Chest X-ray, PA view. Patient: 70 years old, sex F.
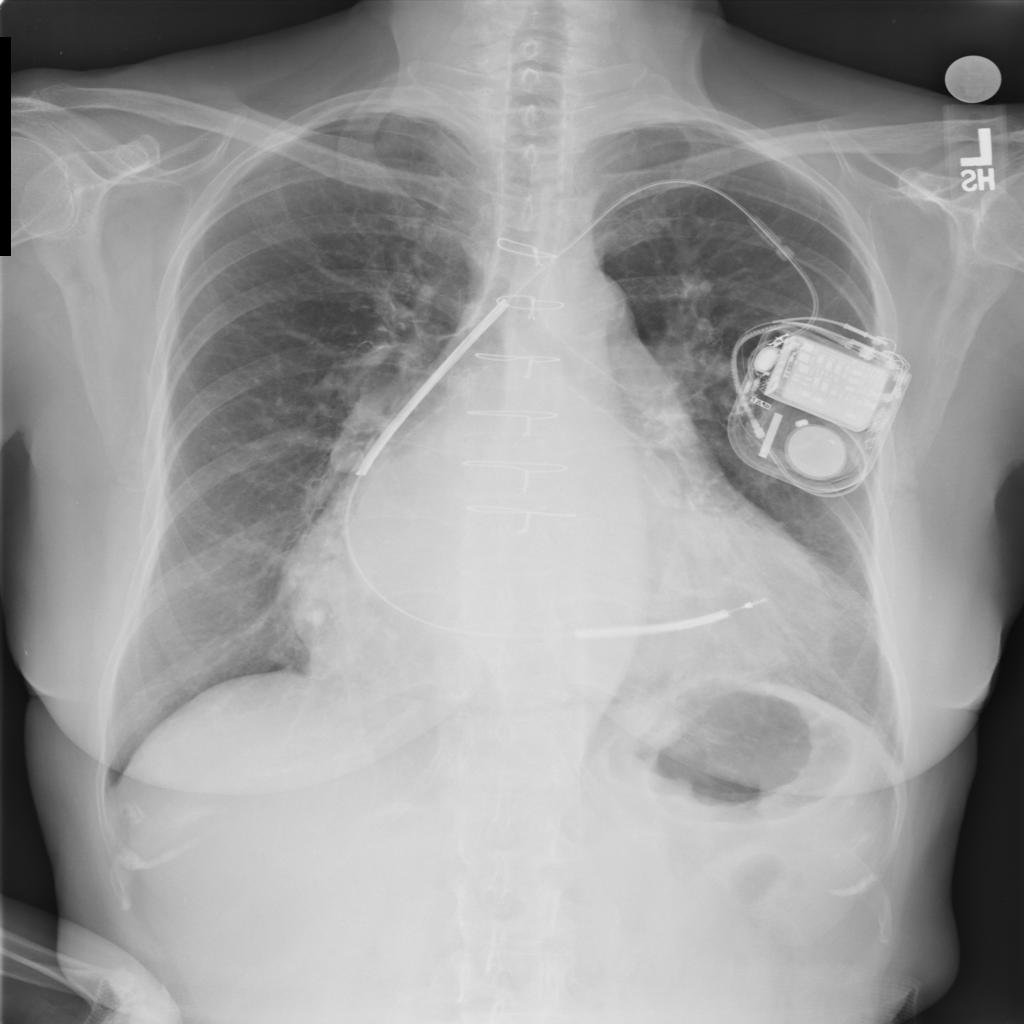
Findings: No Finding